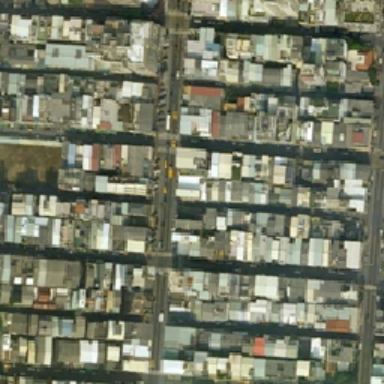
The distribution of this place is very troublesome .